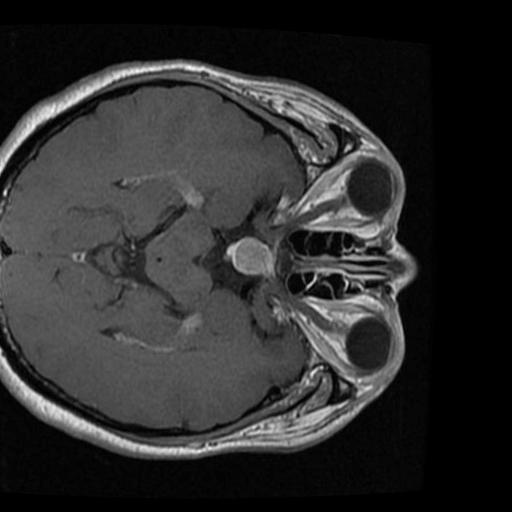
Label: brain_tumor